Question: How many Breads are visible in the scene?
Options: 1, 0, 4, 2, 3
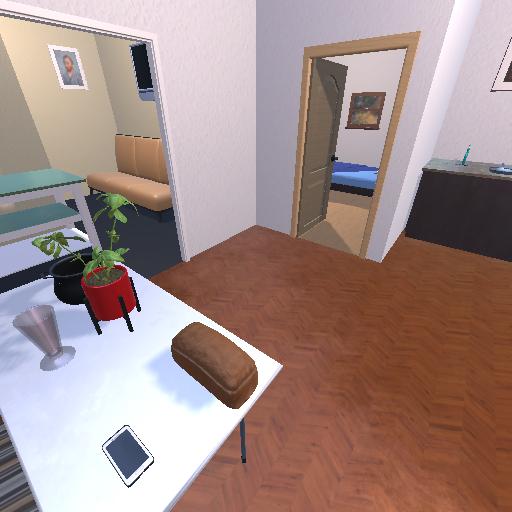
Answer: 1